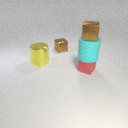
small red rubber cube below small brown metal cube